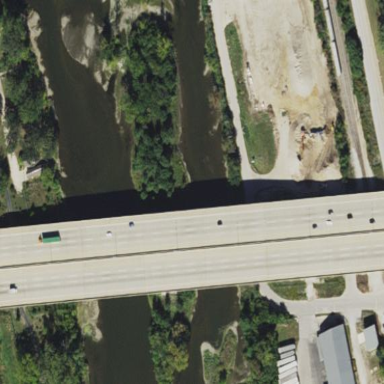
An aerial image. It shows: Man-made bridge.